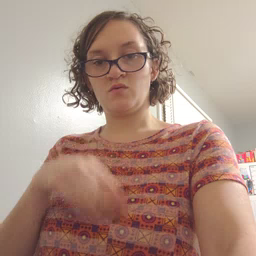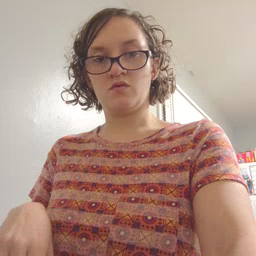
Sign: underwear